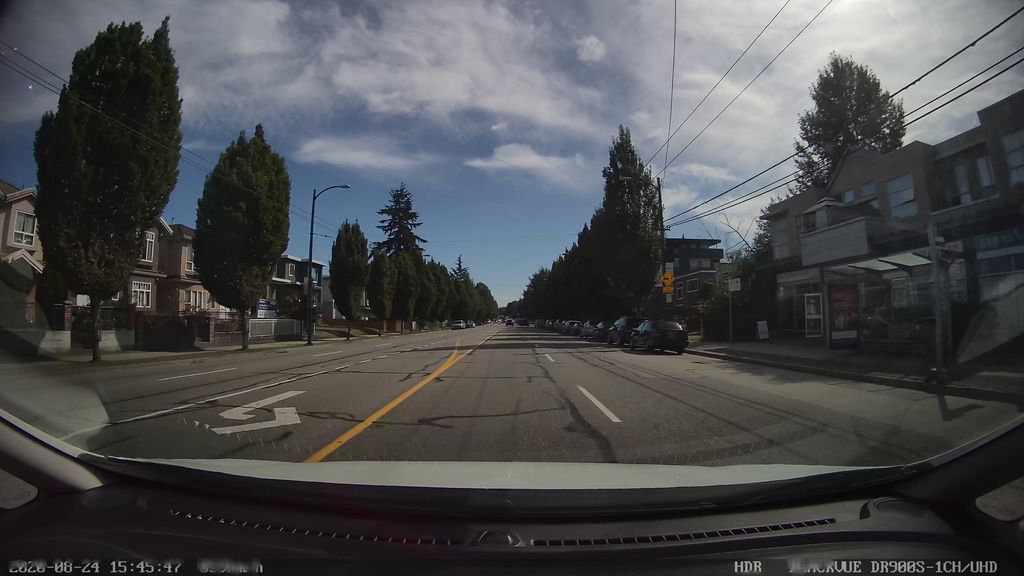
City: vancouver